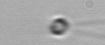
Label: flagellate